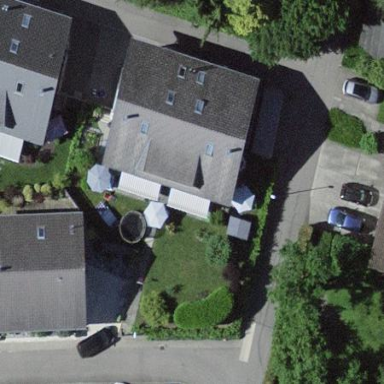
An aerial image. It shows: Terrace building.